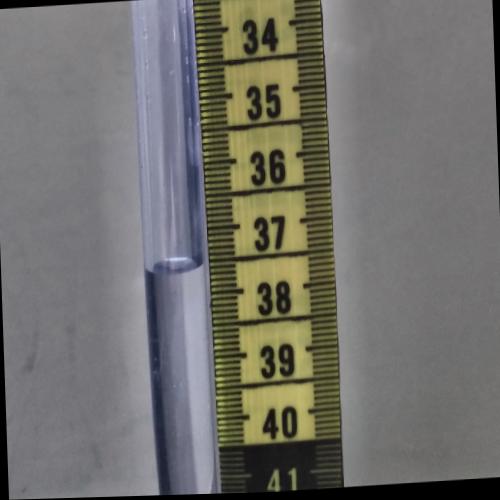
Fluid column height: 37.6 cm